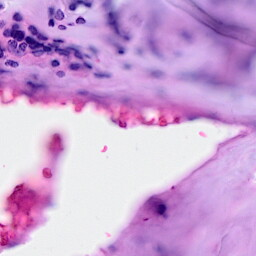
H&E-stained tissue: Breast